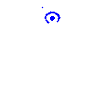
Particle: electron